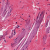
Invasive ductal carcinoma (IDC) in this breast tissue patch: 0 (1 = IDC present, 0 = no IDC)